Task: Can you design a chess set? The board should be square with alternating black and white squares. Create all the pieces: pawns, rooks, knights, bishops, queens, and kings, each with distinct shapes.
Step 4083:
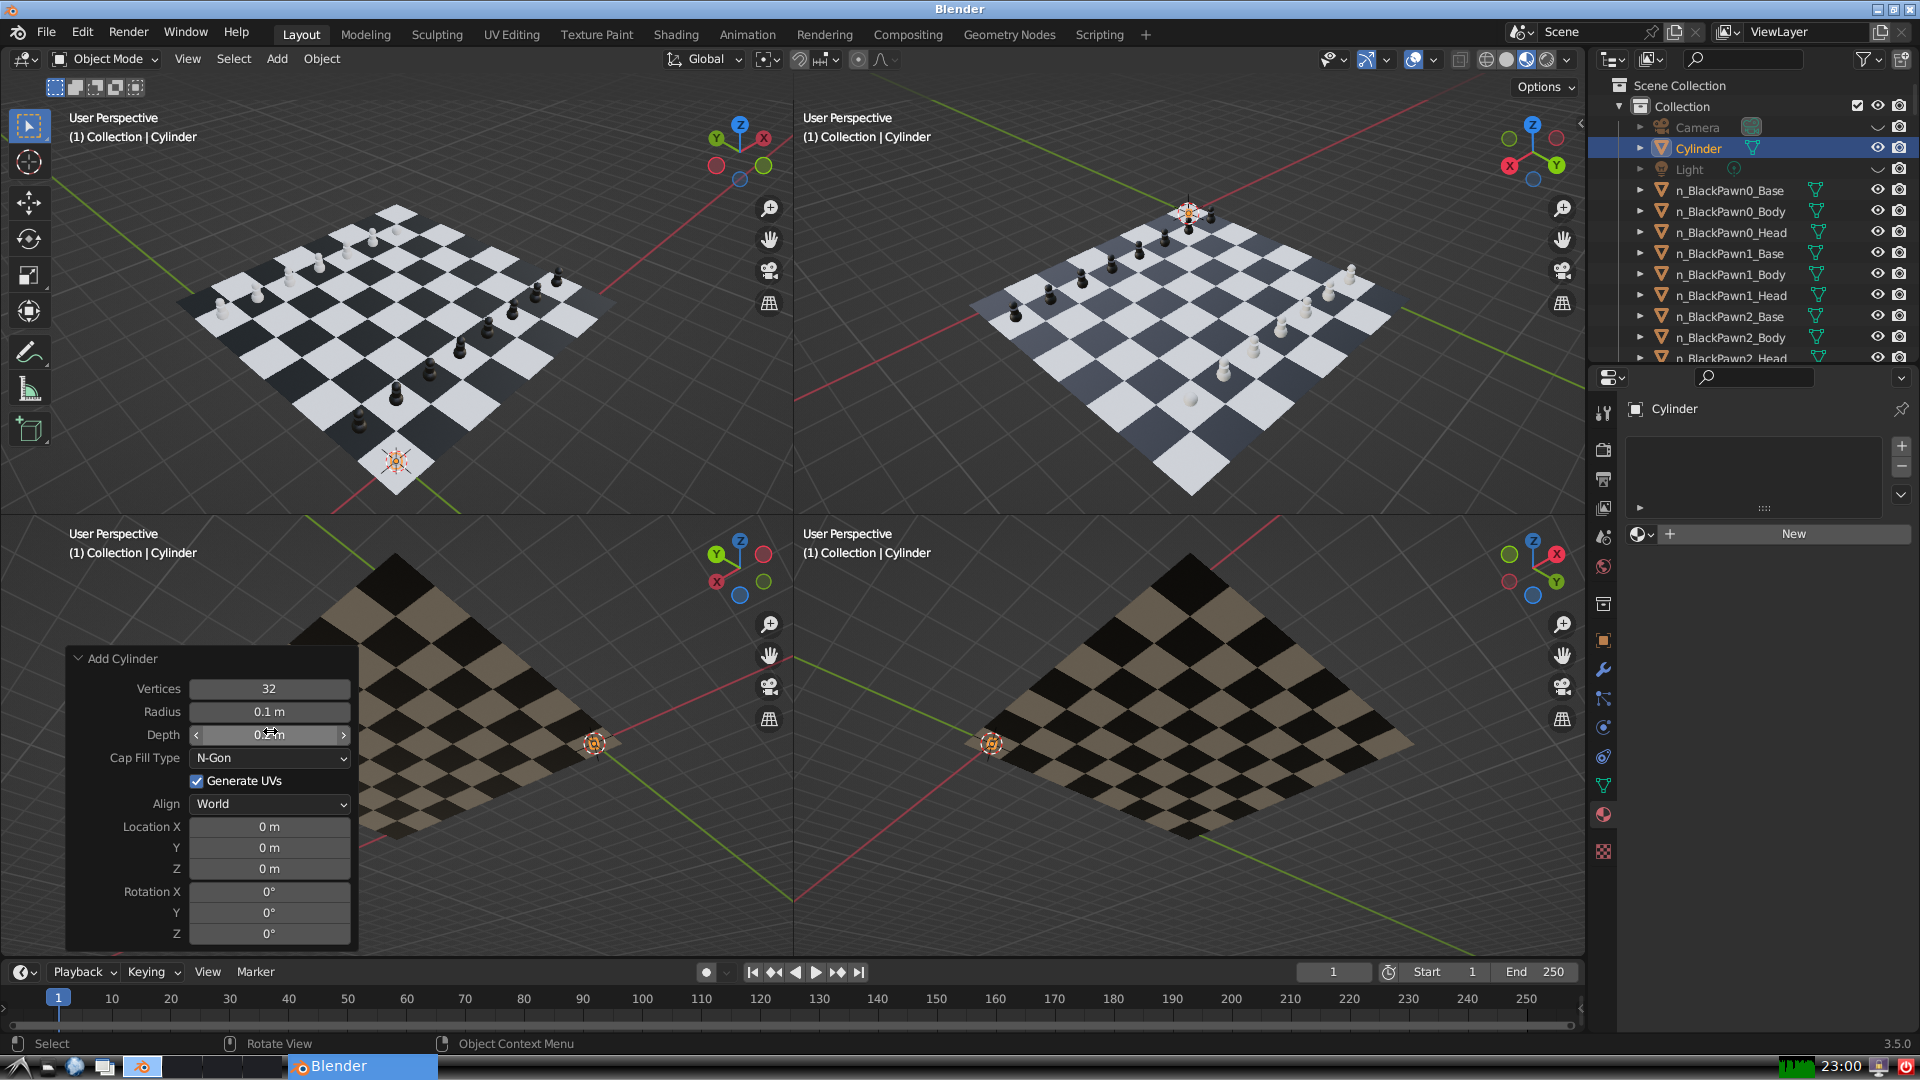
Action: {"mouse_move": [270, 824]}